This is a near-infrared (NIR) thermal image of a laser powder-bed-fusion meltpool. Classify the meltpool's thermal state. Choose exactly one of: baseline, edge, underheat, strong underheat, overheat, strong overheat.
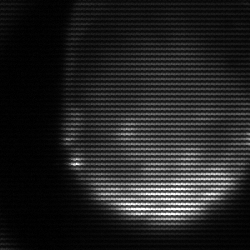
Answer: edge